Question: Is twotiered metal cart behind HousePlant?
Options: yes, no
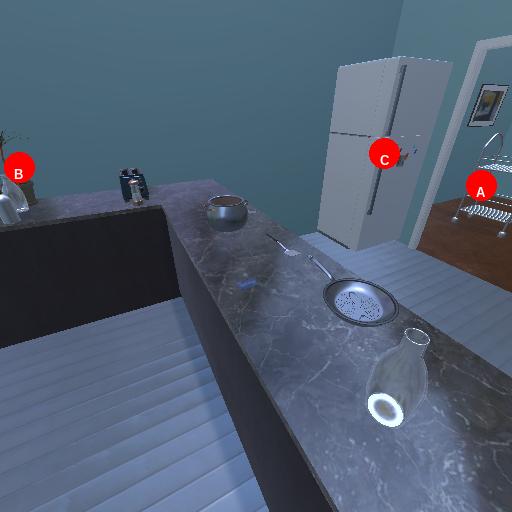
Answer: yes